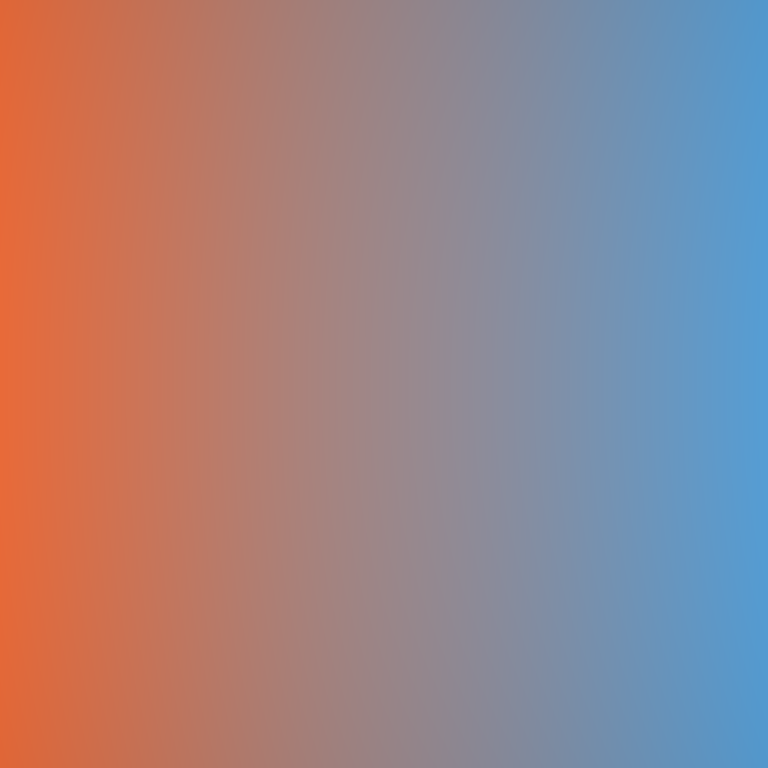
Abstract light effect, smooth gradient from warm orange to cool blue, calm atmosphere, soft blend, no room, no furniture, no objects.